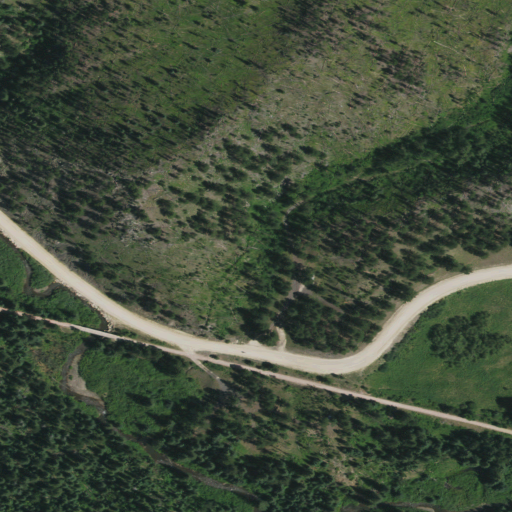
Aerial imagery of valley in South Dakota named Benner Gulch containing evergreen forest, shrub, grassland, woody wetlands, and open development